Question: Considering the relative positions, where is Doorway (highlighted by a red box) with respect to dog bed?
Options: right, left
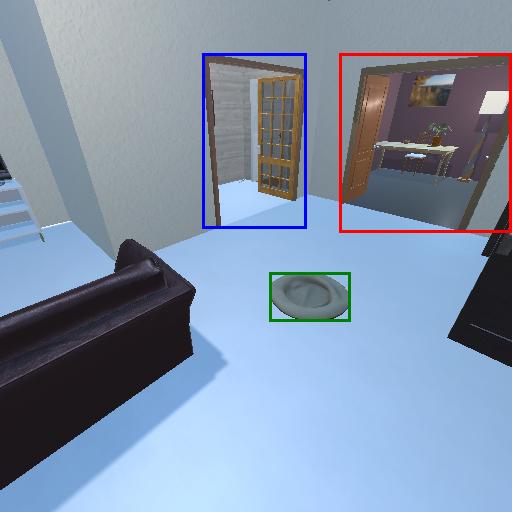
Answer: right